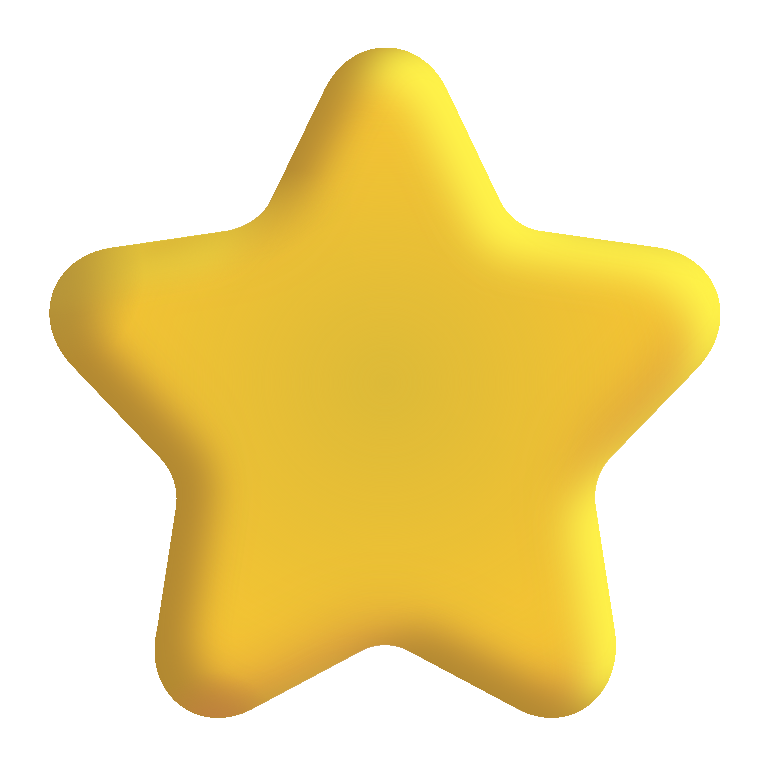
star color